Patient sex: M
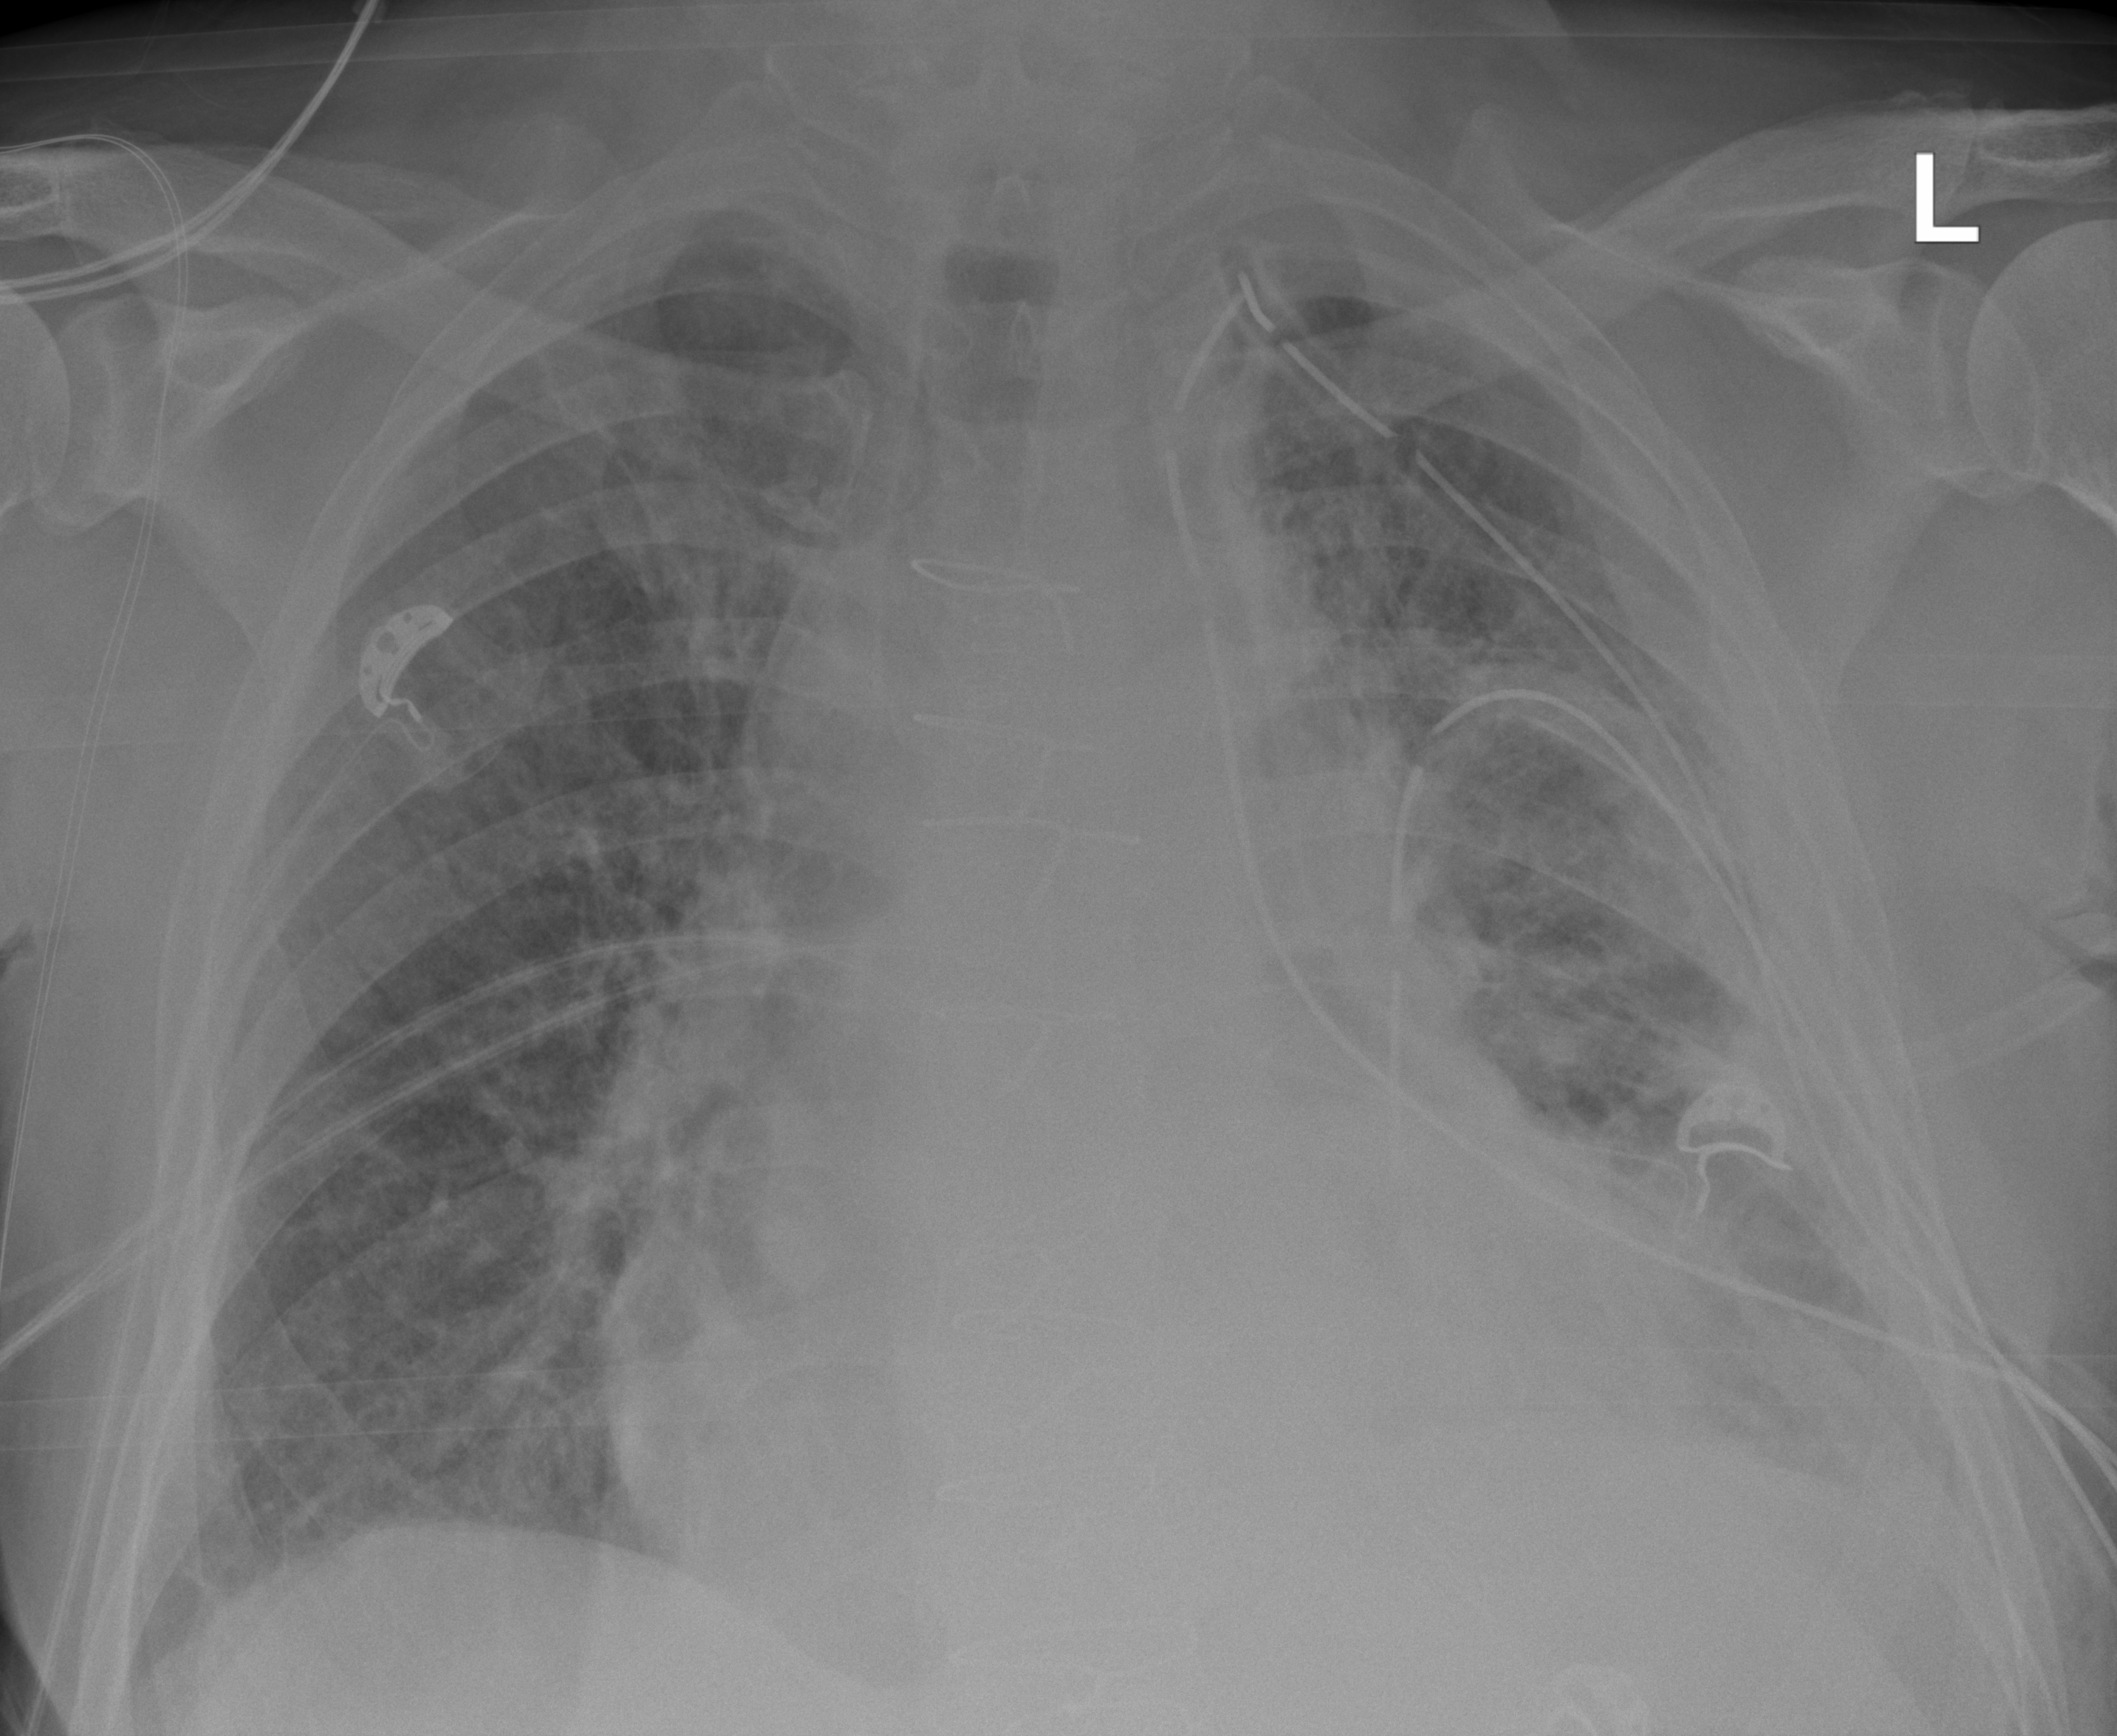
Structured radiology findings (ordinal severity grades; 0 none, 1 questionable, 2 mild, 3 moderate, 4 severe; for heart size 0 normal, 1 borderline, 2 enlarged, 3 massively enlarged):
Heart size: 2
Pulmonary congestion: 2
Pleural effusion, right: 2
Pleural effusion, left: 3
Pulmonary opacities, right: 2
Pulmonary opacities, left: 2
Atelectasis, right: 2
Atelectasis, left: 3